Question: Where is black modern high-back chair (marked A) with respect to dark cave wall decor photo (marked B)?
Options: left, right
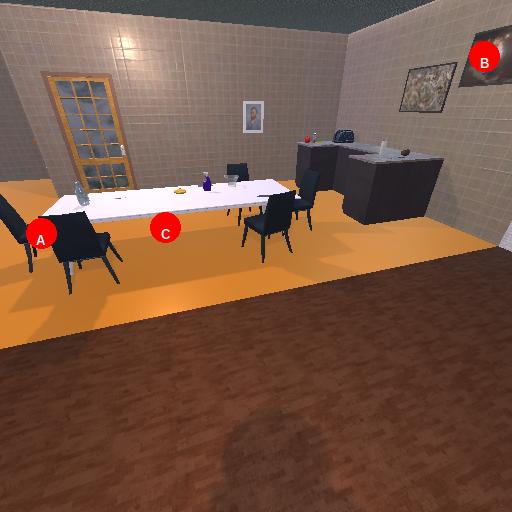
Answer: left